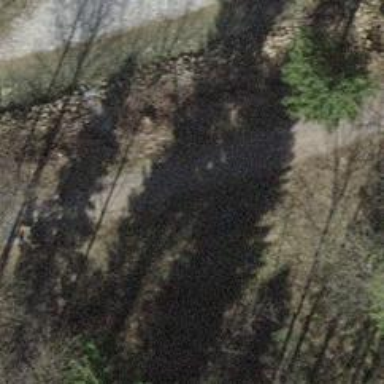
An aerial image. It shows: Brown bench.